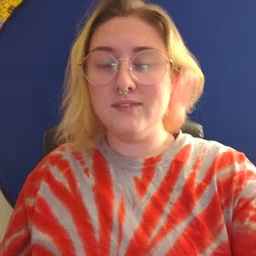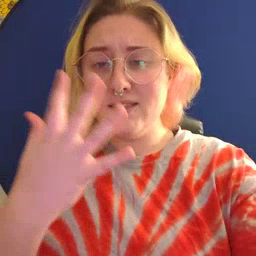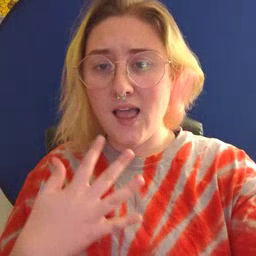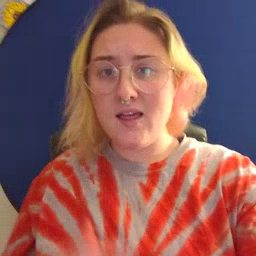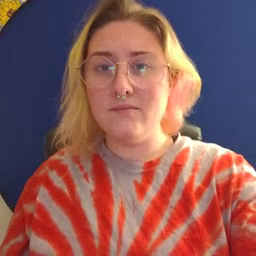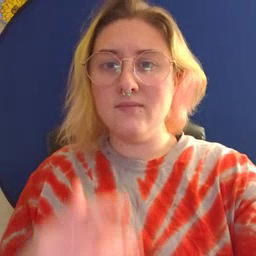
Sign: sad